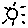
Label: sun